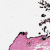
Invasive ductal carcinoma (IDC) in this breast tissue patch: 0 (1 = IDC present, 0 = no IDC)